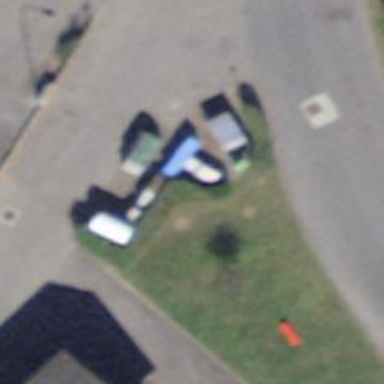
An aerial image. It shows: Recycling container for recycling.